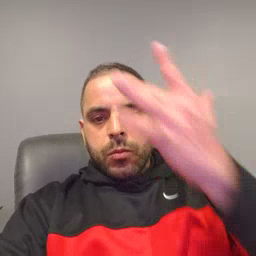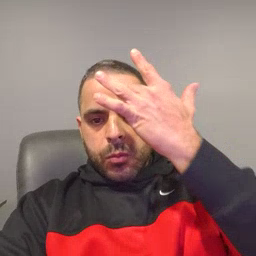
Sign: why